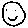
Label: smiley face